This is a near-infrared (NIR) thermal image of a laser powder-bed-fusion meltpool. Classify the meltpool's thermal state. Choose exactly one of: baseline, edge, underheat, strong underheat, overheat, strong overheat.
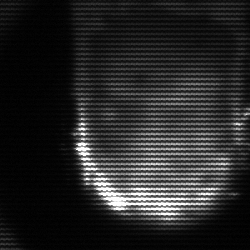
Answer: baseline